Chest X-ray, AP view. Patient: 47 years old, sex F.
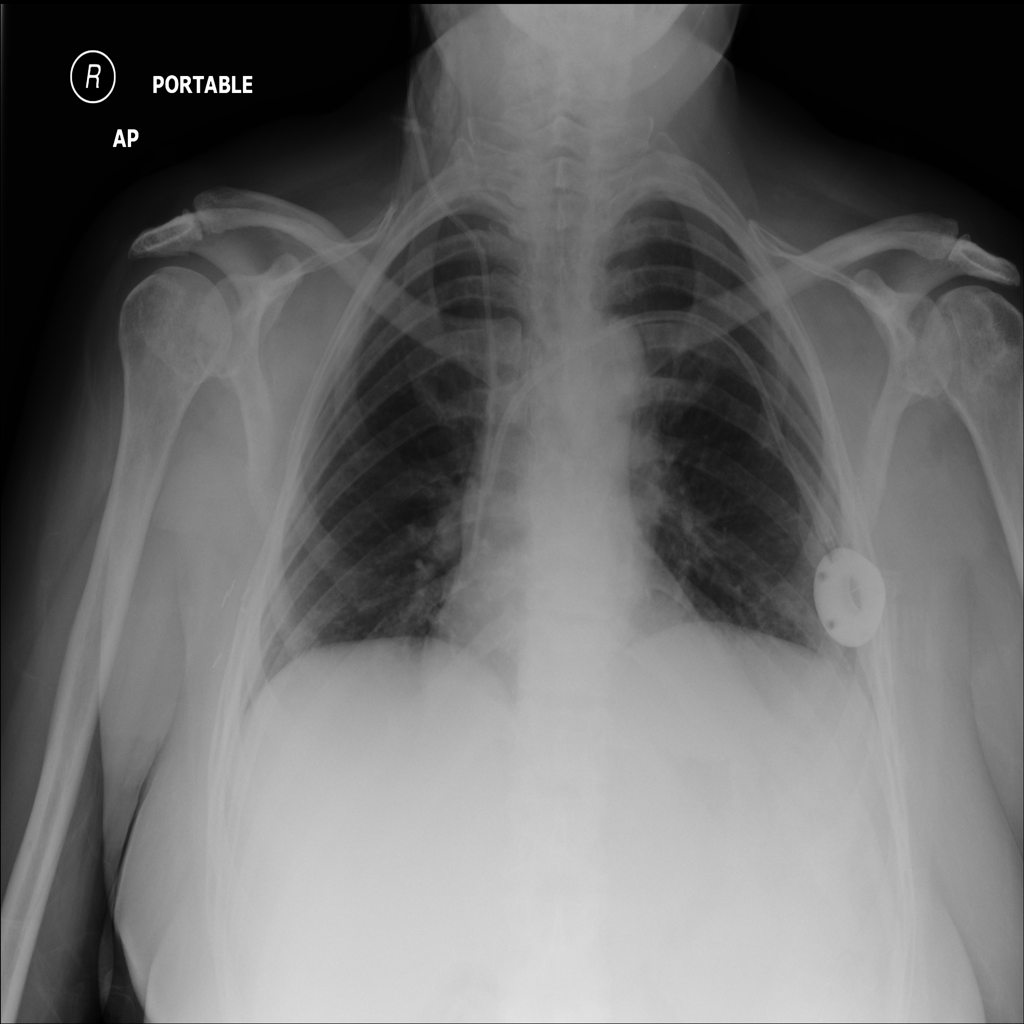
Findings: No Finding